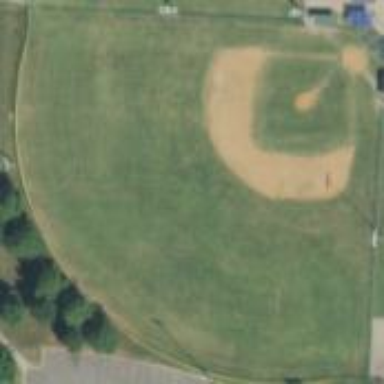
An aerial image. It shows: Baseball pitch for leisure and sports activities.